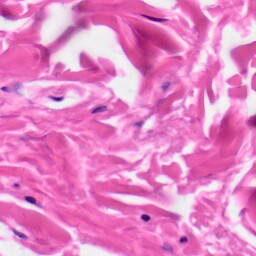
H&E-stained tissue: Skin